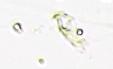
Label: Phaeocystis